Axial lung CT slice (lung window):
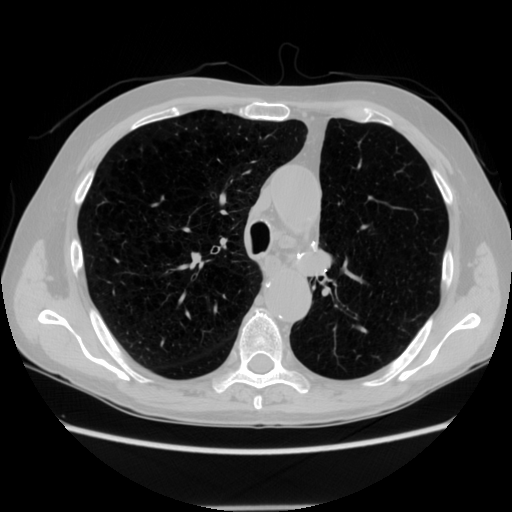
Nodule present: no